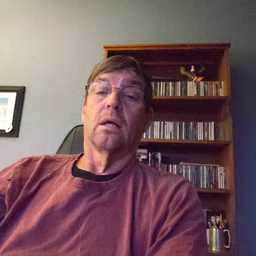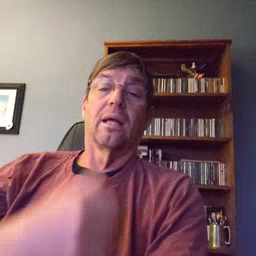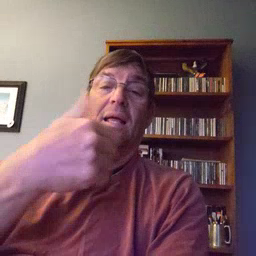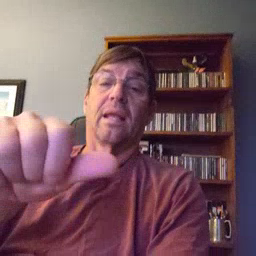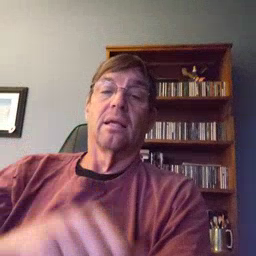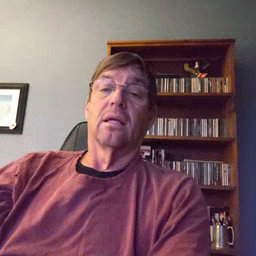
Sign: any